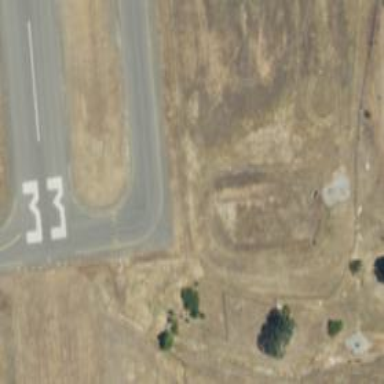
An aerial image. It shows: View of taxiway at the airport.